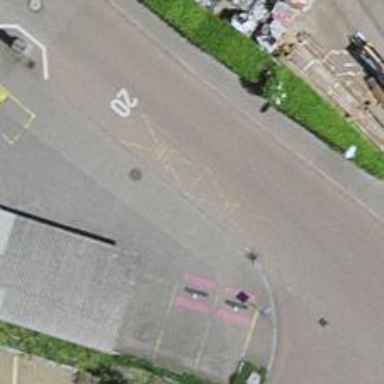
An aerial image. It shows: Taxi stand.